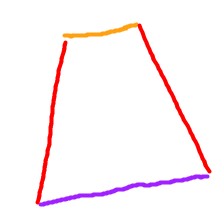
Shape: trapezoid